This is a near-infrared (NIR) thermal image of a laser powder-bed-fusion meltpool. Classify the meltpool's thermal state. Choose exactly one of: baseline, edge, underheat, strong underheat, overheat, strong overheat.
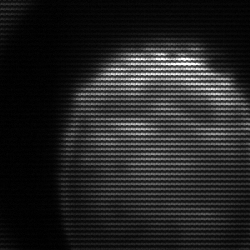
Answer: edge